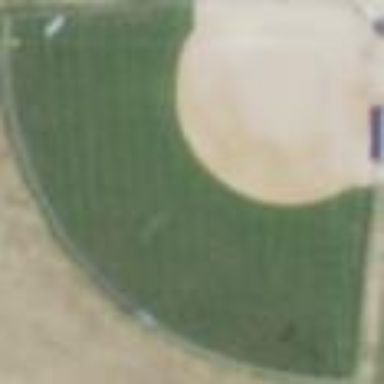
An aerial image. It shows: Pitch for softball surrounded by fence.